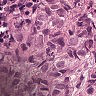
Metastatic tissue present: yes